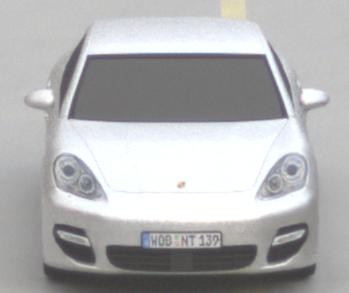
Make: Porsche
Model: Panamera
Detailed model: Panamera (970)
Model produced from: 2010/05
Model produced until: 2013/04
Doors: 5
Color: white
Road condition: dry road
Daytime: sunrise or sunset
Contrast: low contrast